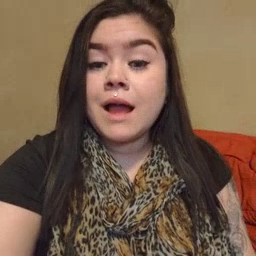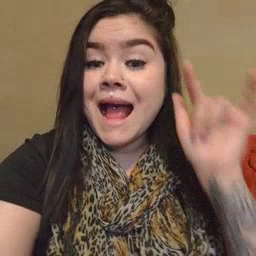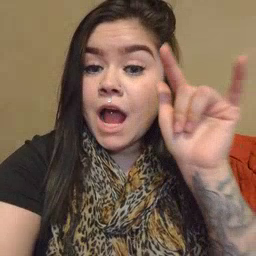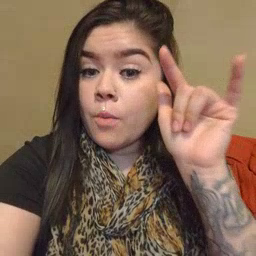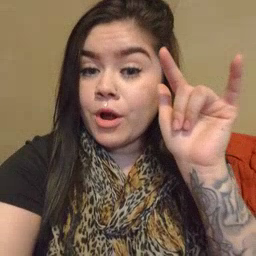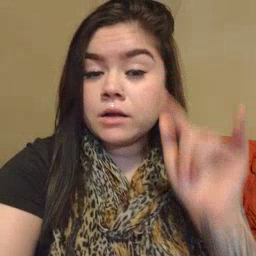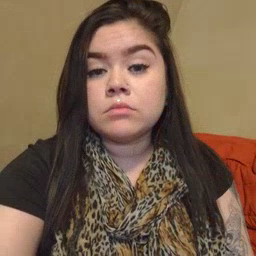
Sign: airplane